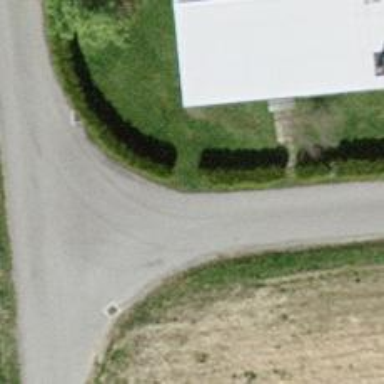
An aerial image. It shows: Hedge acting as barrier.